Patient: sex M, age 47
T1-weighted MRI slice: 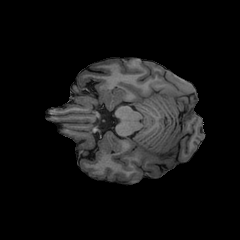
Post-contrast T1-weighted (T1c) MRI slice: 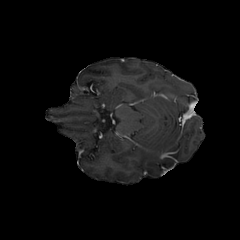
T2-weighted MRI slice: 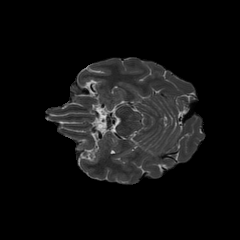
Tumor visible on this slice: no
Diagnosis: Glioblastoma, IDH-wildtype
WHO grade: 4